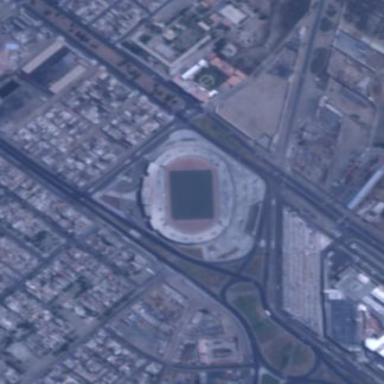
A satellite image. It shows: Stadium for leisure activities on land.